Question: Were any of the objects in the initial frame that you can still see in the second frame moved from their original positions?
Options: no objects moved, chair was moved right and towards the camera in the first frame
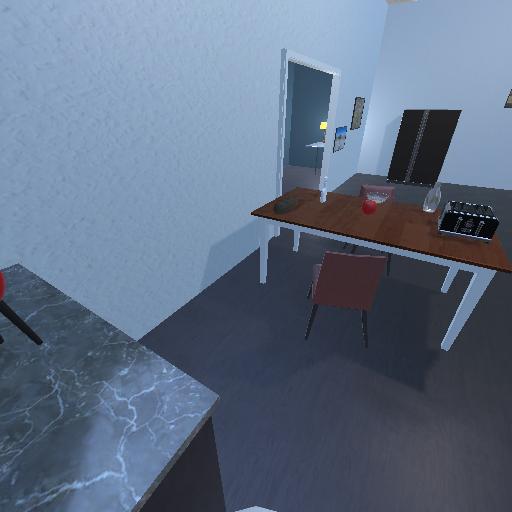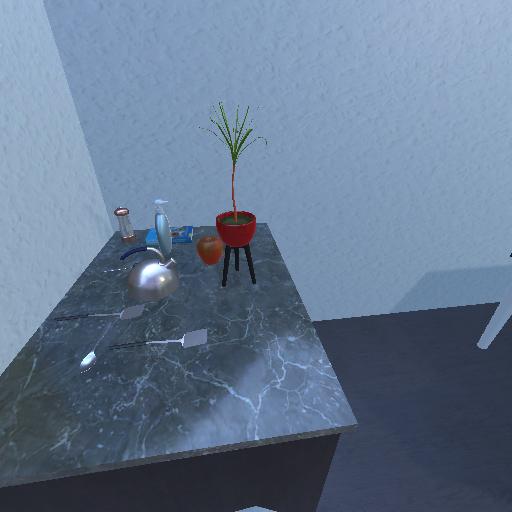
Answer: no objects moved